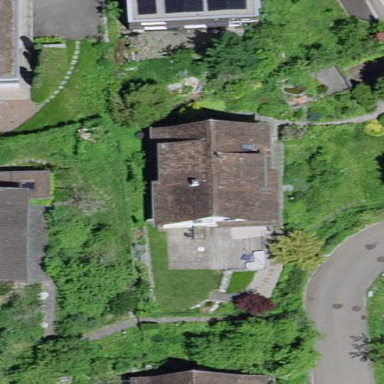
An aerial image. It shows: Simple and straightforward house.